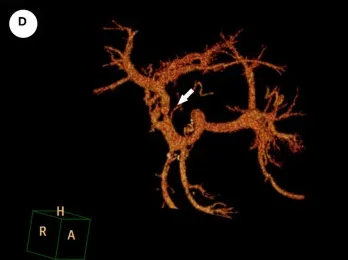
CTA with three-dimensional reconstruction showed severe stenosis of main portal vein (C,D).
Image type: radiology (ct)